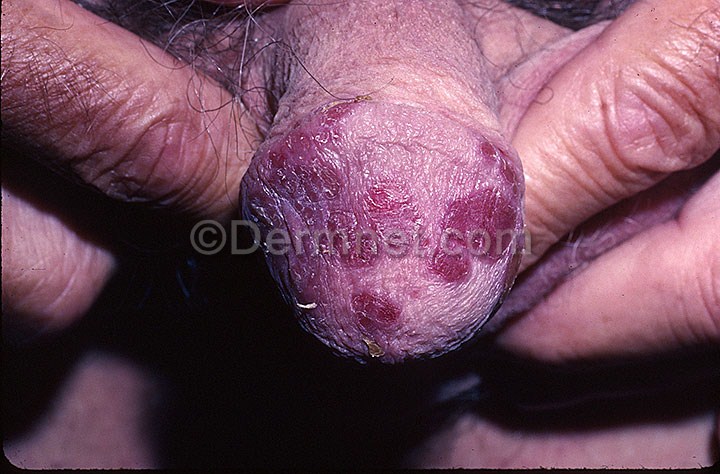
Disease: Psoriasis pictures Lichen Planus and related diseases